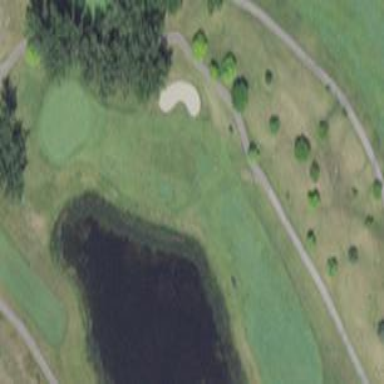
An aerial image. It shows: View of golf hole.